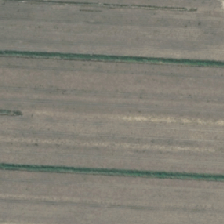
Land cover: shortrotation_cropland